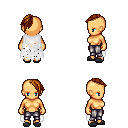
a pixel art fantasy rpg character, female body template, human, tanned skin, white tattered cape, metal pants, brunette long mohawk hairstyle, gray slippers, four views (front, back, left, right), 2x2 character sprite sheet, small pixel art, hard edges, no anti-aliasing